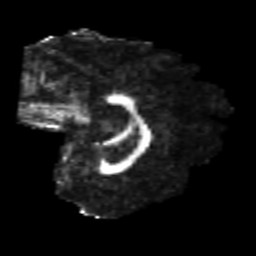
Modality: FA
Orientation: sagittal
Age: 22
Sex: female
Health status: healthy
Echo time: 0.074 s